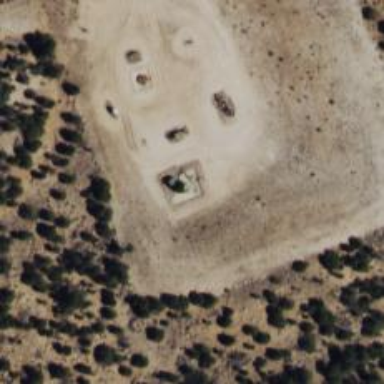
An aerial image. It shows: Storage tank with man-made structure.